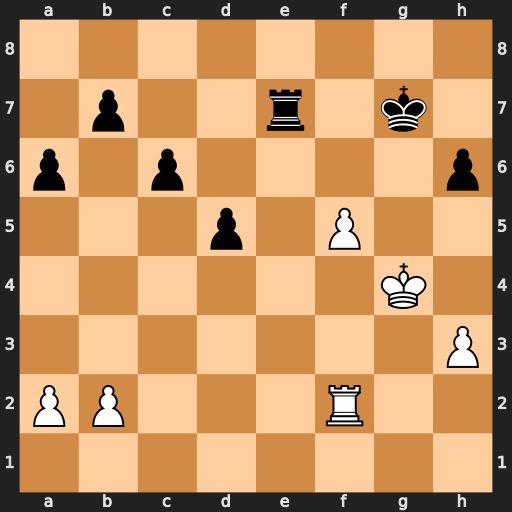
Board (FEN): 8/1p2r1k1/p1p4p/3p1P2/6K1/7P/PP3R2/8
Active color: w
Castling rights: -
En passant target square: -
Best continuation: f6+ Kf7 fxe7+